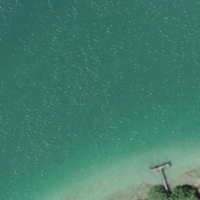
EUNIS habitat code: 14
Species observed at this site:
Epipactis palustris